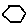
Label: hexagon